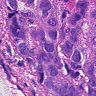
Metastatic tissue present: yes